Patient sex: M
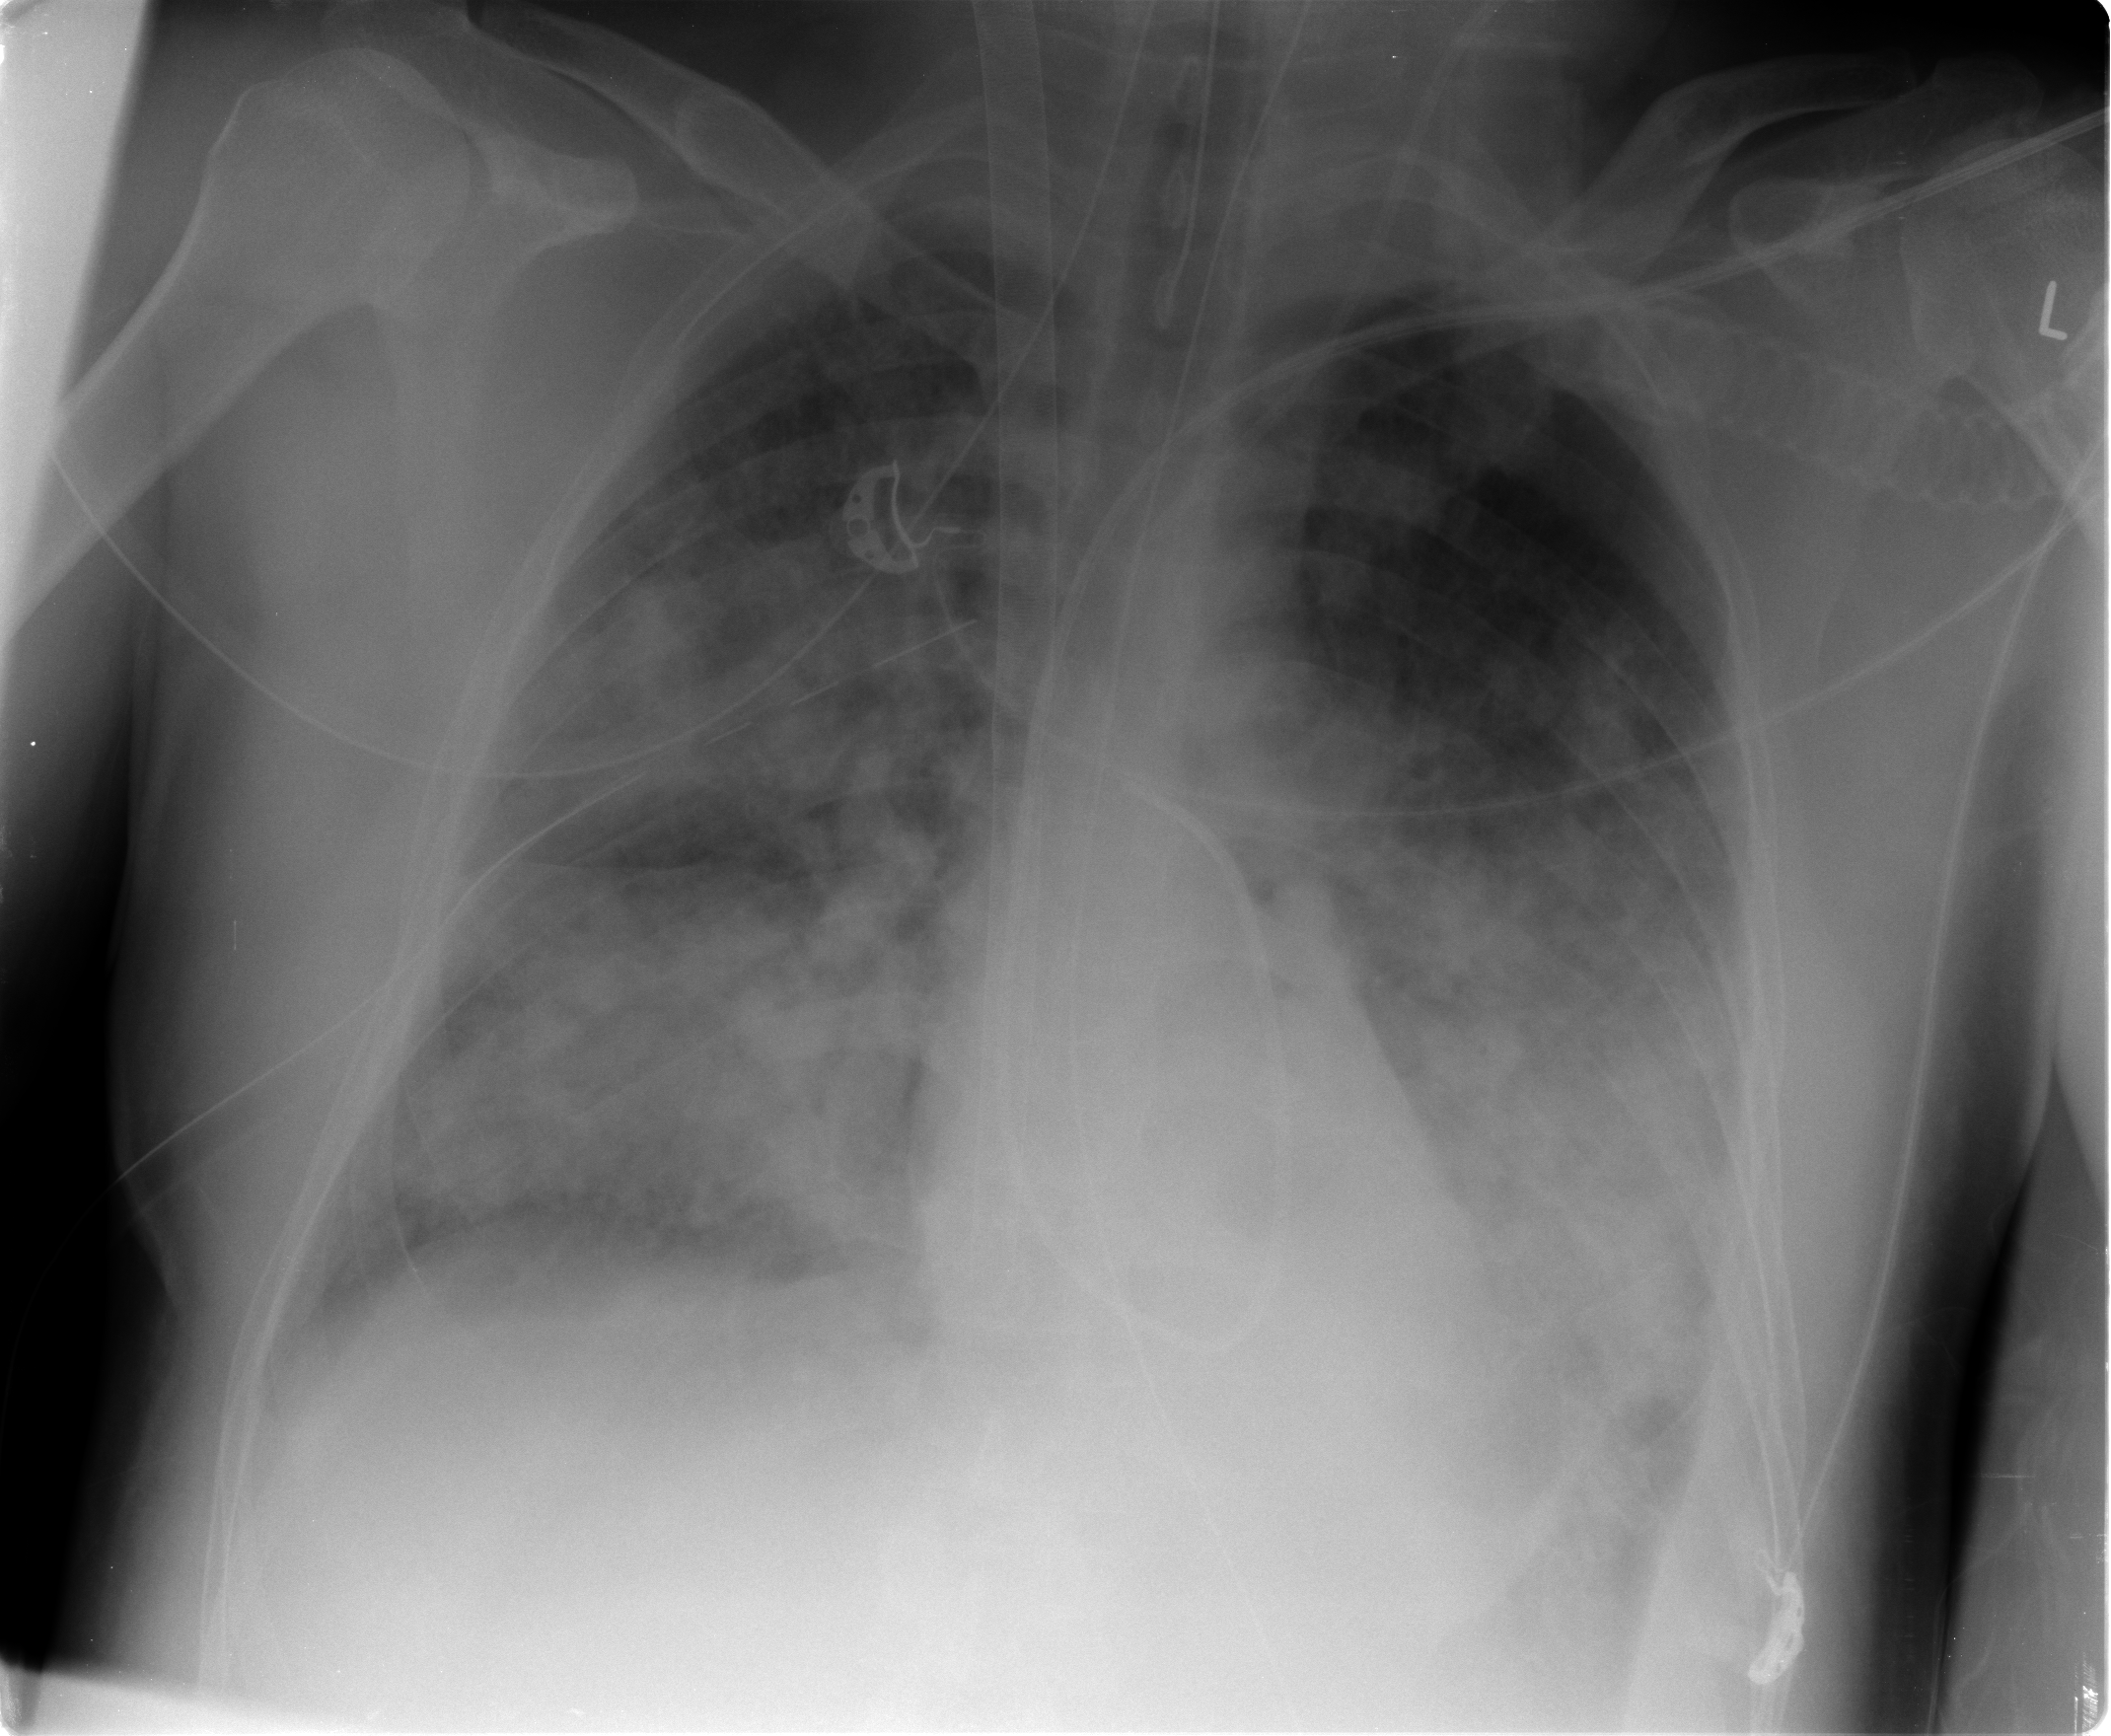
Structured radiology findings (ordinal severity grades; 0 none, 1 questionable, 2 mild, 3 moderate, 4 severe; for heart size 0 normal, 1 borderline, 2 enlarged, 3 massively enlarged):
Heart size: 0
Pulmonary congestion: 0
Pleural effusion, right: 2
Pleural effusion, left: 2
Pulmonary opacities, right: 4
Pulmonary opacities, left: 3
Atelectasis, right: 3
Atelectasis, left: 3